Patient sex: F
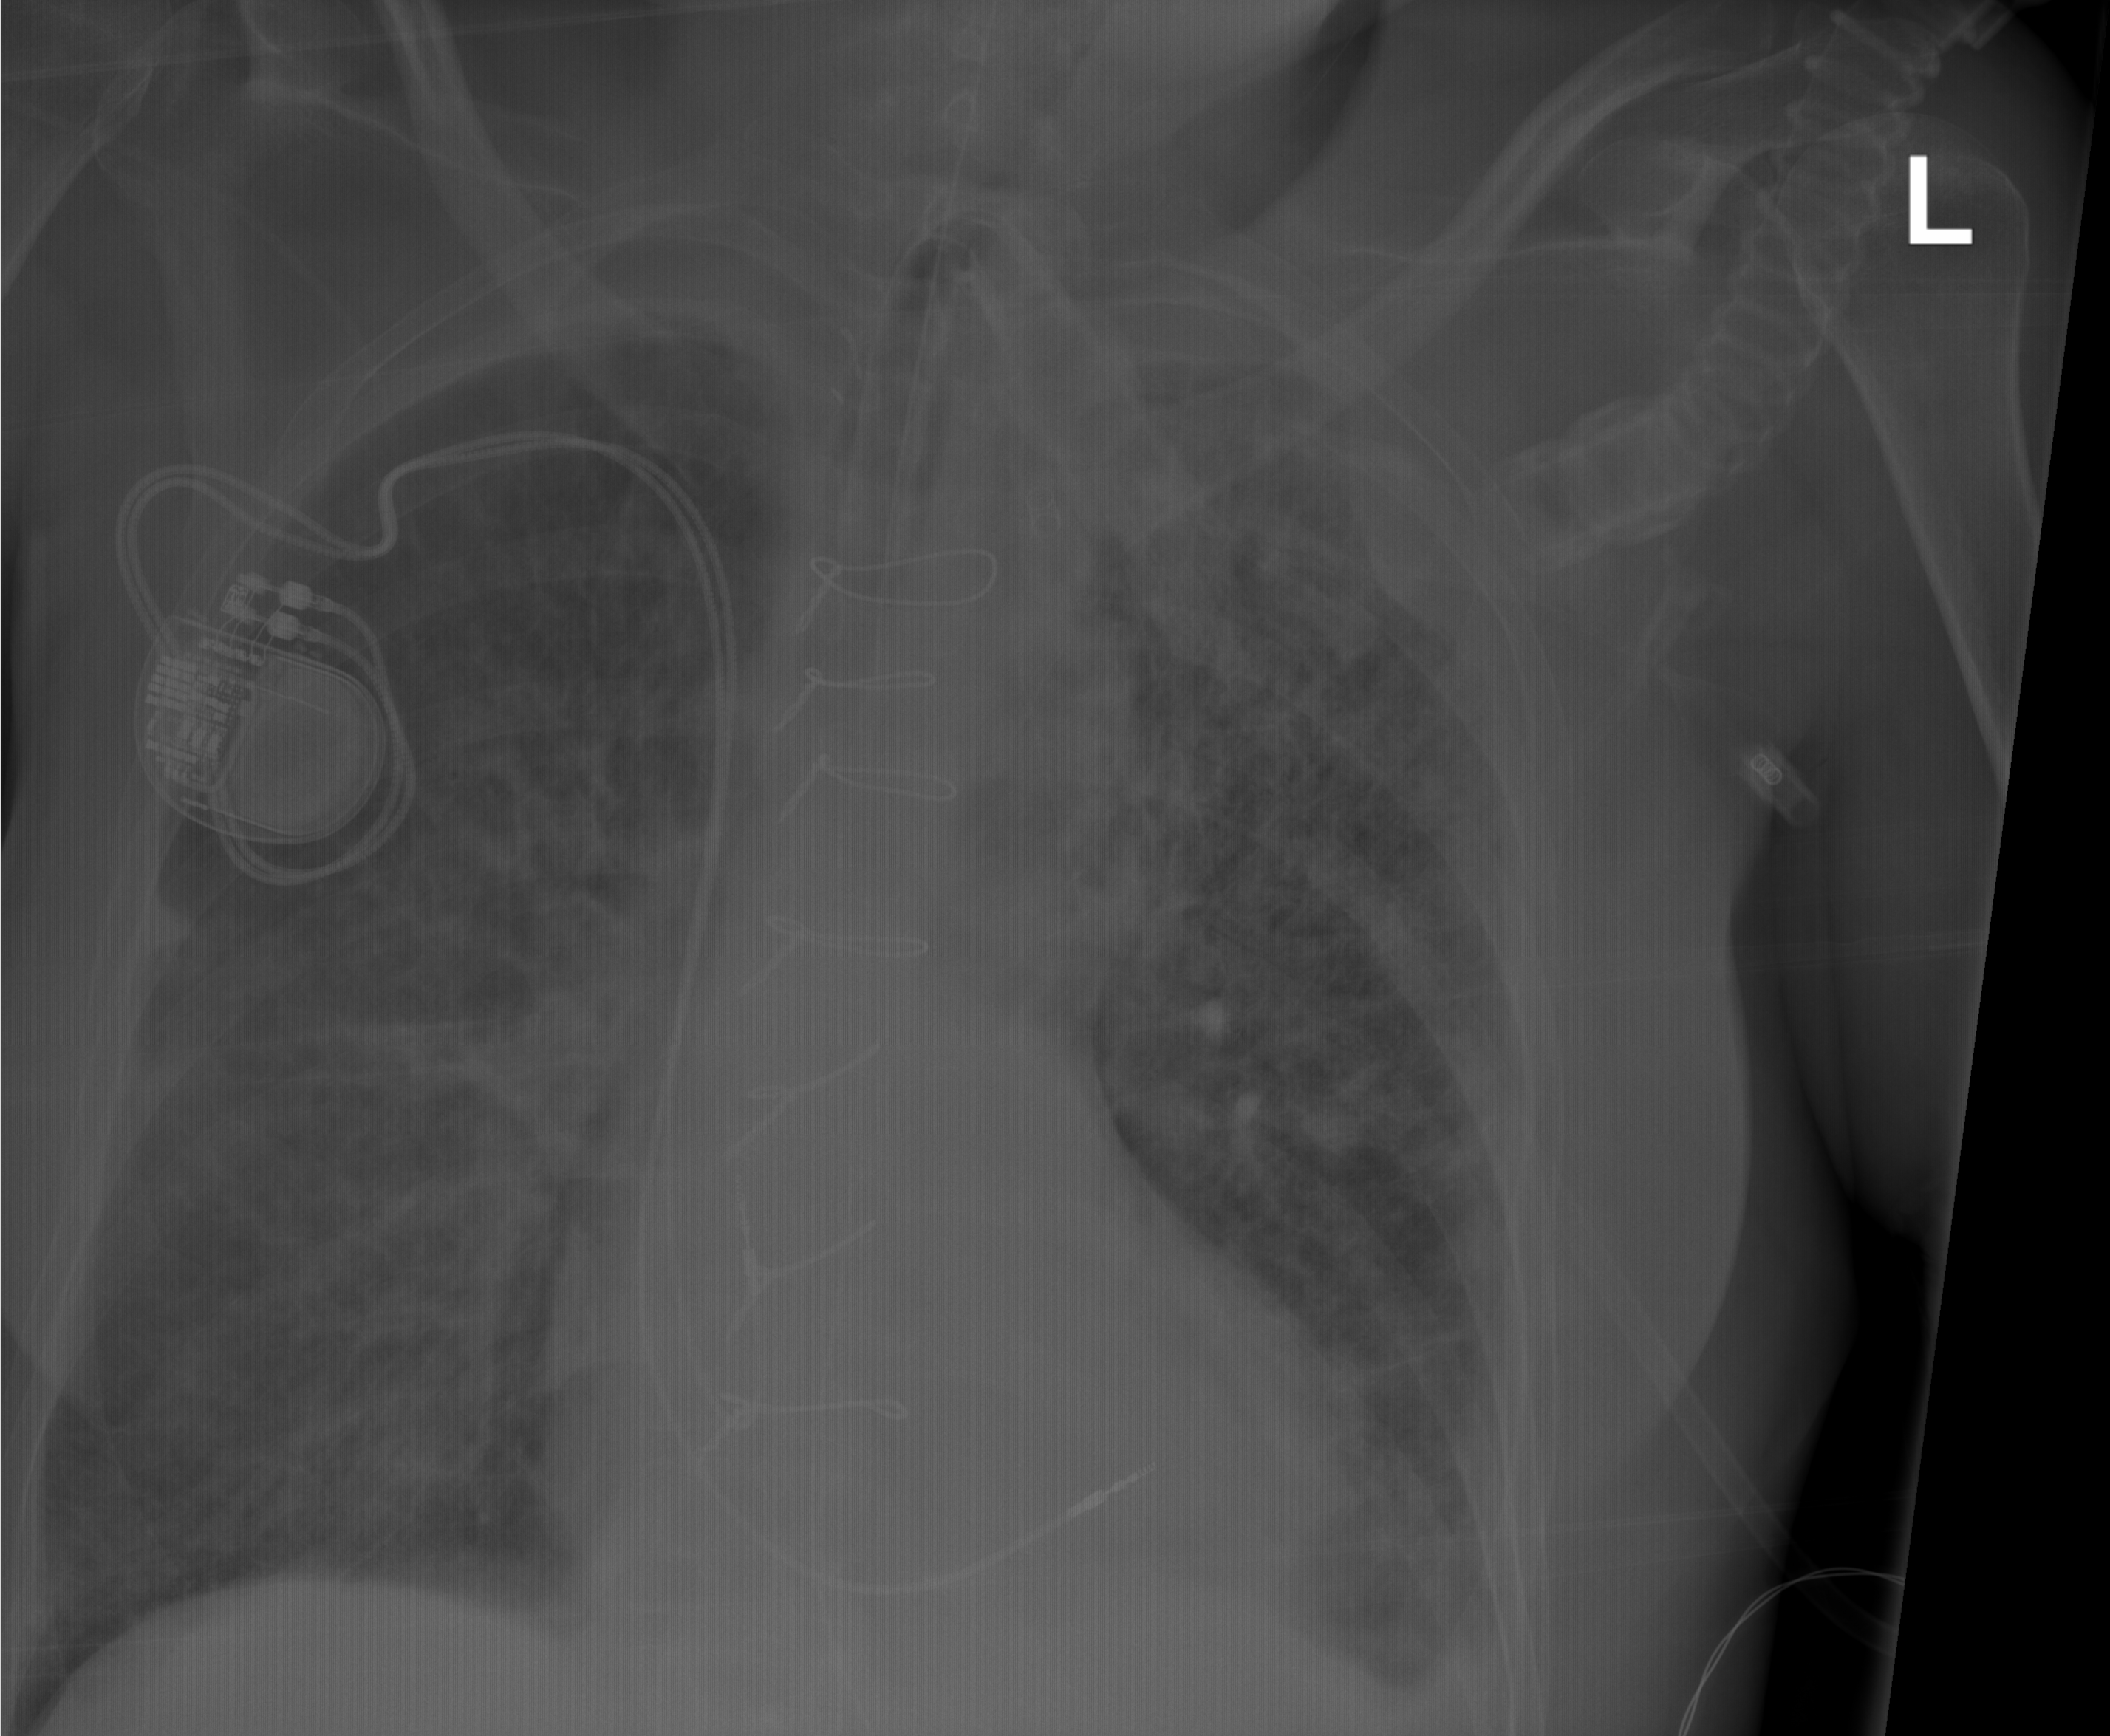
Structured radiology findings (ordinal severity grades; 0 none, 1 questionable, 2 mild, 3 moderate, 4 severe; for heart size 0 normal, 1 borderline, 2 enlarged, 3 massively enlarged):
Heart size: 0
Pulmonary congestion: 2
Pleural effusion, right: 0
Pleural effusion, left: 2
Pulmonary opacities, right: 4
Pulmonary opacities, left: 3
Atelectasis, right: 3
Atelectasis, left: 3